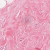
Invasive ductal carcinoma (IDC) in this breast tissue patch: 0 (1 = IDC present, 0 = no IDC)